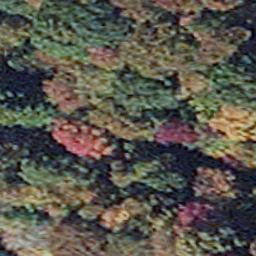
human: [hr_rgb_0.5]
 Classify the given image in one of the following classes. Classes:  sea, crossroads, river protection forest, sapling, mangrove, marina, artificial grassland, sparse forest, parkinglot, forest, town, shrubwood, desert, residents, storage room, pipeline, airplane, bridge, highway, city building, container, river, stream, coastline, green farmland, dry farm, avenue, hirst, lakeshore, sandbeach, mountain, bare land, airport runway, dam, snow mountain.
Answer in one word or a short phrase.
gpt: mangrove